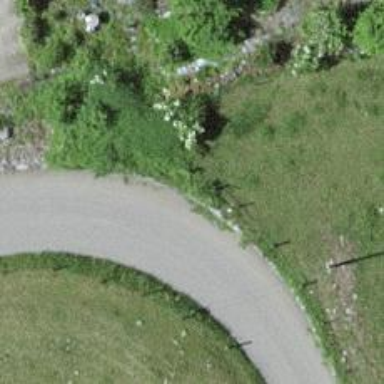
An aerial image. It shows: Retaining wall.